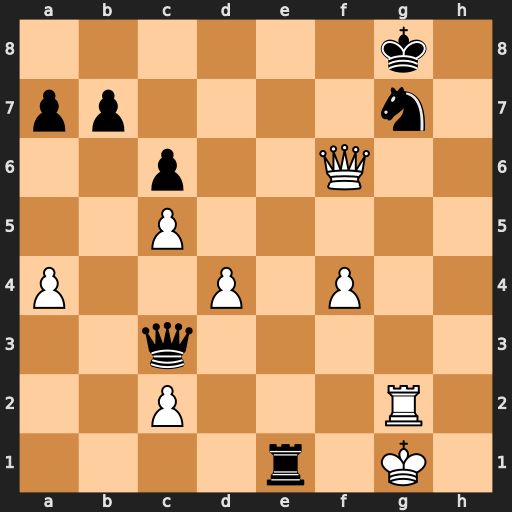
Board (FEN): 6k1/pp4n1/2p2Q2/2P5/P2P1P2/2q5/2P3R1/4r1K1
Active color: w
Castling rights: -
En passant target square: -
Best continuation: Kh2 Re7 Qxe7